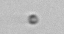
Label: nanoplankton_mix